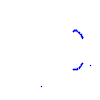
Particle: pion